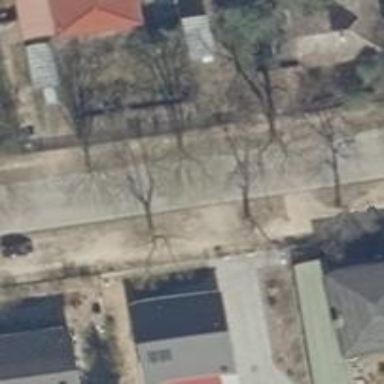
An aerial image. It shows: Dirt footway.